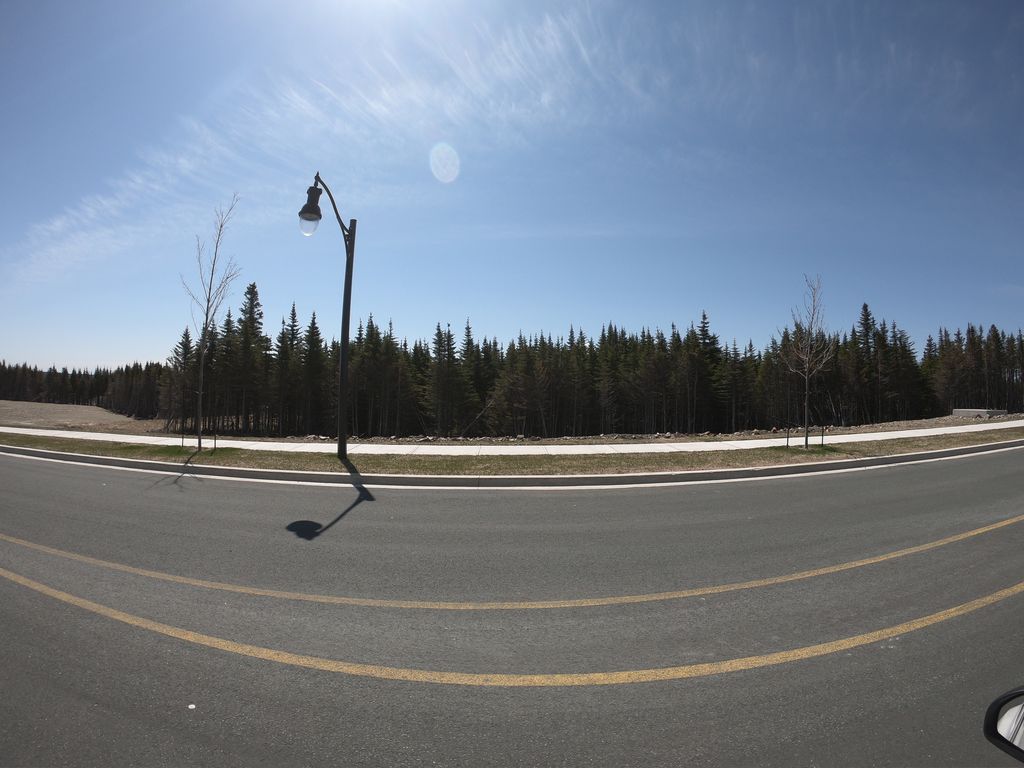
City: st_johns